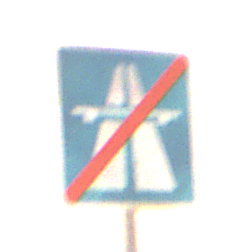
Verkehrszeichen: EndeAutbahn
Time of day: SunriseSunset
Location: Outdoor (Nature)
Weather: PartlyCloudy
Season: NotSpecified
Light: Natural